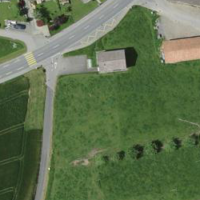
EUNIS habitat code: 55
Species observed at this site:
Prunella vulgaris